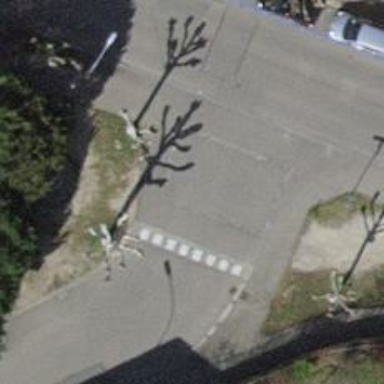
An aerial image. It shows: Unmarked crossing with traffic calming table on the road.